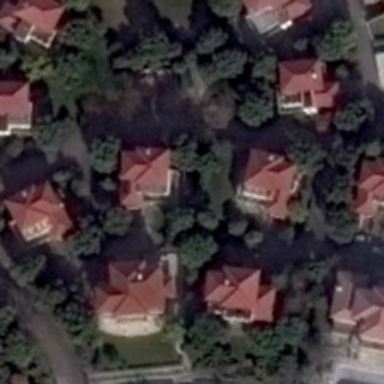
Some buildings and green trees are in a medium residential area .